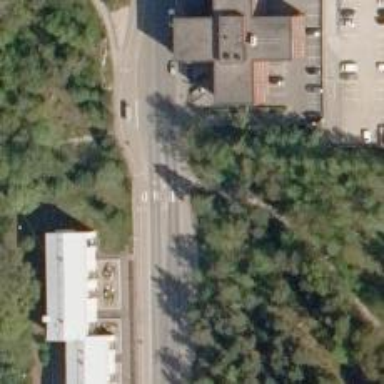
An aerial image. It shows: Crossing where the footway and cycleway intersect.